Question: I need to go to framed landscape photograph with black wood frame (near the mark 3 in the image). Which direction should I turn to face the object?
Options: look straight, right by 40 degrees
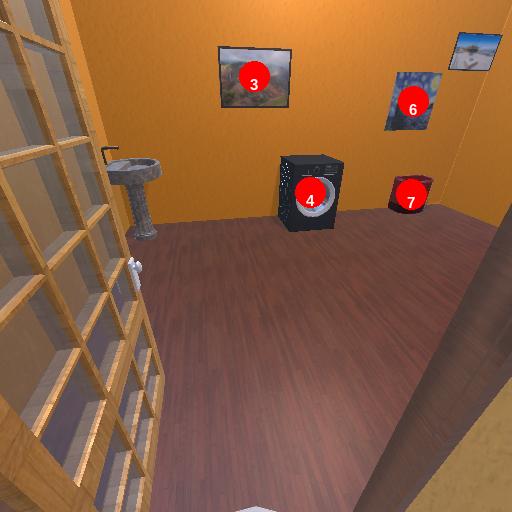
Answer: look straight